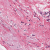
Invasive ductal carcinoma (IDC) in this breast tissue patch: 0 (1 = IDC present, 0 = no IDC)